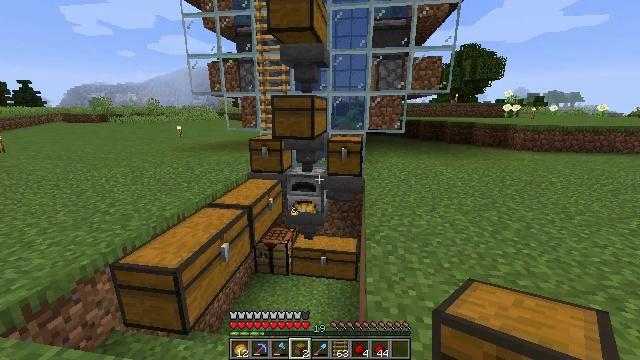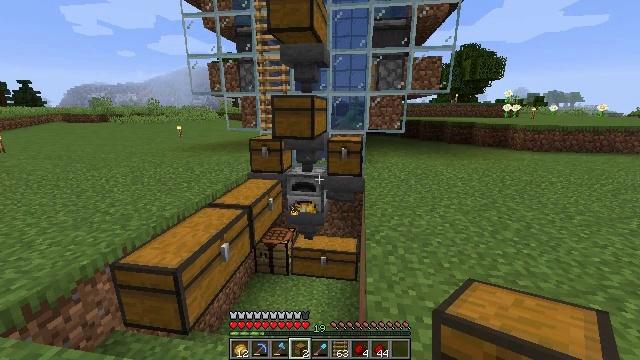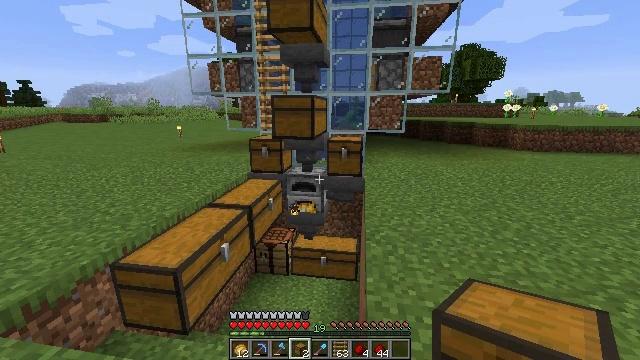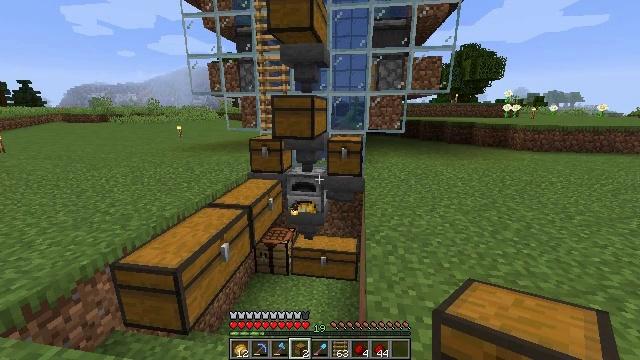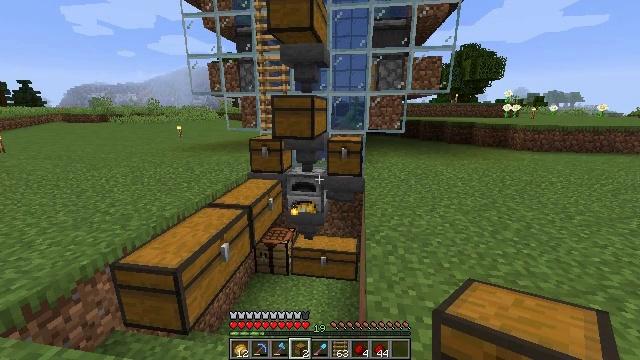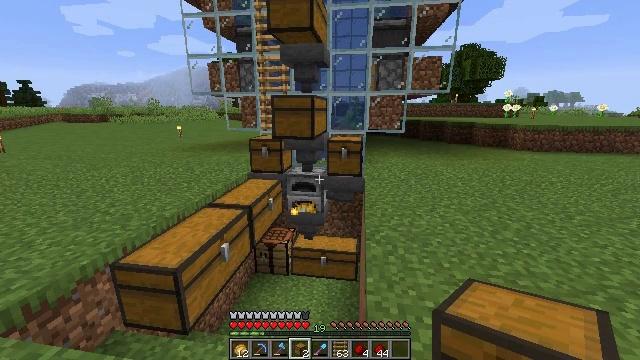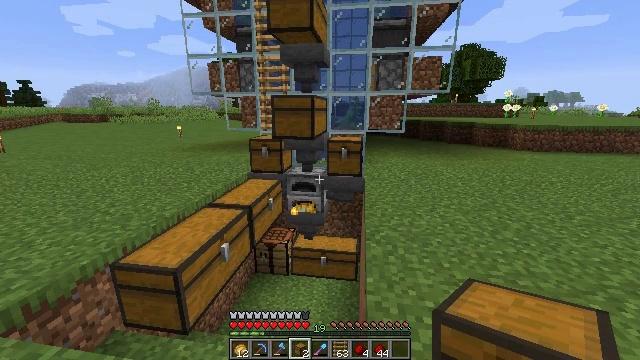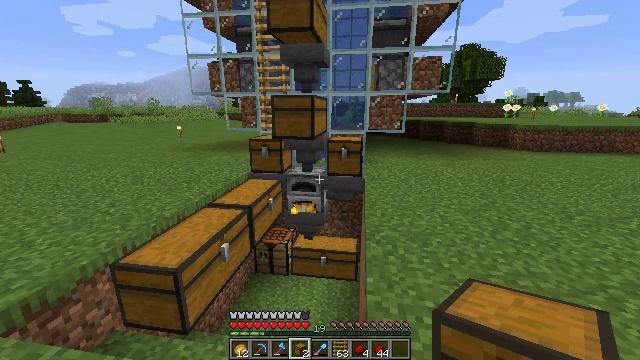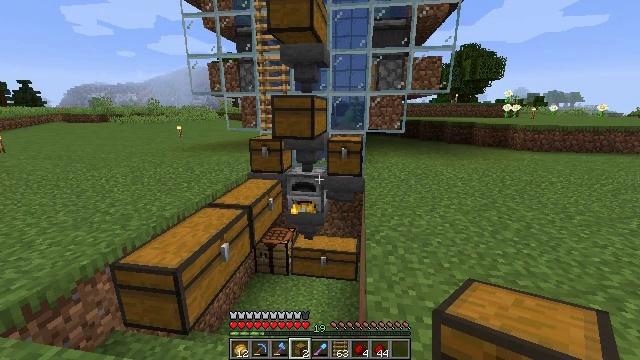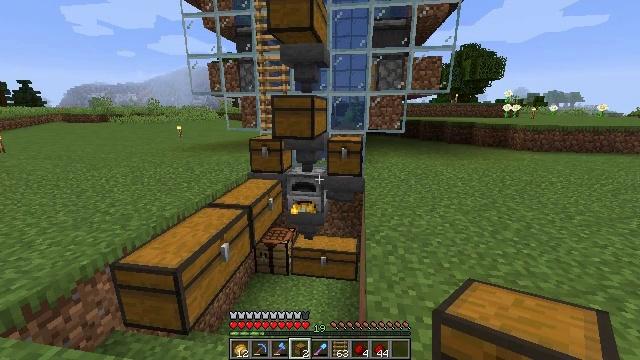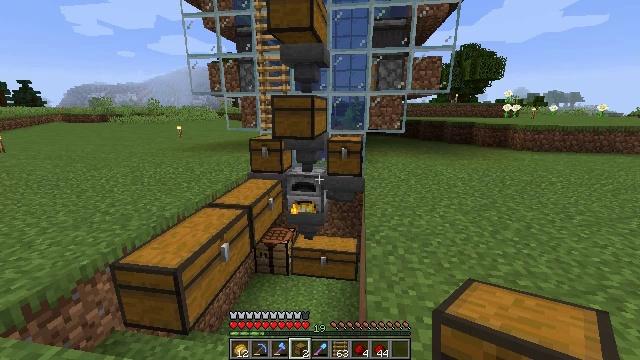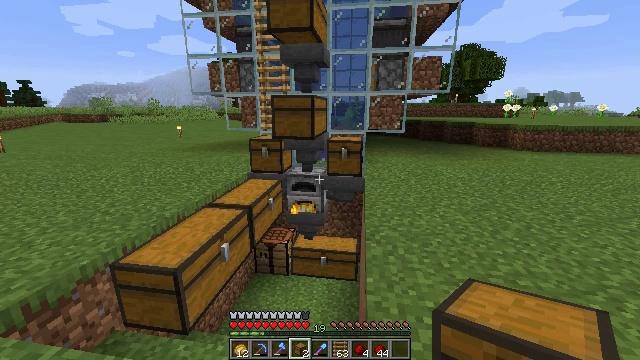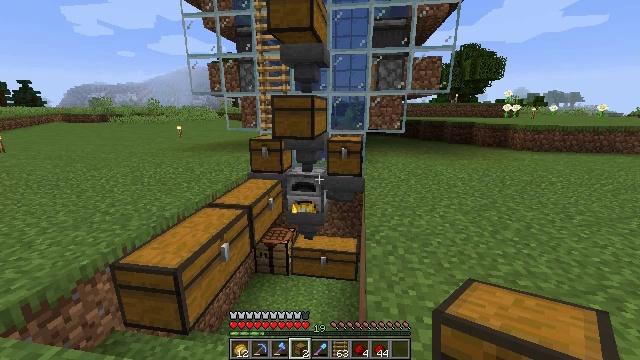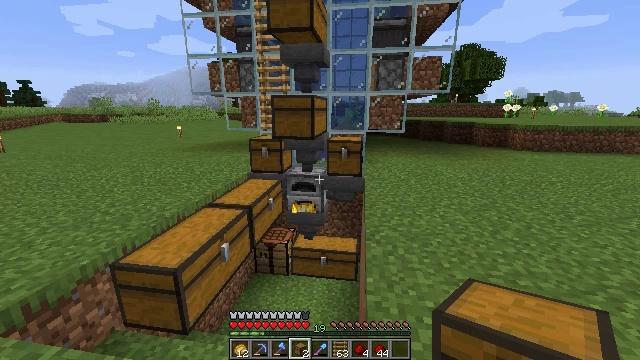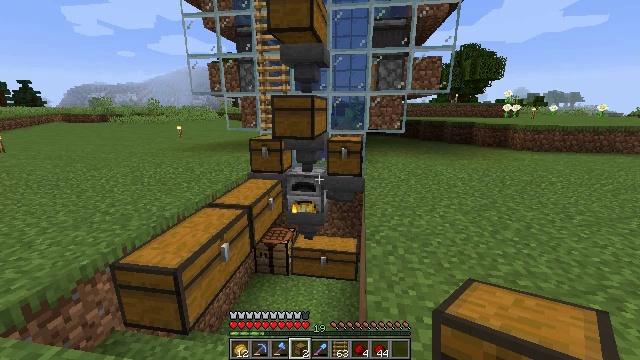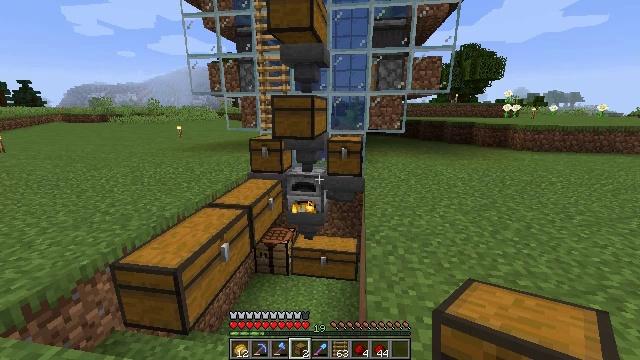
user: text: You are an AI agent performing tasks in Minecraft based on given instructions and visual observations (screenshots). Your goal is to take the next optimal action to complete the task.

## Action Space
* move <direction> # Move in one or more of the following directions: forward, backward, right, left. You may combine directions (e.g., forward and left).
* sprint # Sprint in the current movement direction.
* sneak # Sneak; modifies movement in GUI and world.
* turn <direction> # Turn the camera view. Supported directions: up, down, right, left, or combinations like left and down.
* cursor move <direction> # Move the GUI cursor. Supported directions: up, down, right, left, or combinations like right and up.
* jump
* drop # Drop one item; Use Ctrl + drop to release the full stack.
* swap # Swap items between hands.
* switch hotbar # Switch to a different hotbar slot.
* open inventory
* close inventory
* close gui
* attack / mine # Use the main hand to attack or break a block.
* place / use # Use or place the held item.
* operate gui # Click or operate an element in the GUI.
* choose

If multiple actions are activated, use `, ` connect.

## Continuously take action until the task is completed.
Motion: motion action
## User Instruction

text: Mine a chest to move it.
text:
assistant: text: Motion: no_op
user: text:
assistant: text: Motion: no_op
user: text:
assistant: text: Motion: no_op
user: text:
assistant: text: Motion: no_op
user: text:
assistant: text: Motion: no_op
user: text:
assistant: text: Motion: no_op
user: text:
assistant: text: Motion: no_op
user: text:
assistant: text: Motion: no_op
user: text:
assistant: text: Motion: no_op
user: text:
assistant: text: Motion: no_op
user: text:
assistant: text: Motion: no_op
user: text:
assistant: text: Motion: no_op
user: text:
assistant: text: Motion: no_op
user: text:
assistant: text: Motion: no_op
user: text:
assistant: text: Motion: no_op
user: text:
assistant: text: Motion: no_op
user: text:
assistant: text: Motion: no_op
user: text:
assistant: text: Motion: no_op
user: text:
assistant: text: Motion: no_op
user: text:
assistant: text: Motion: no_op
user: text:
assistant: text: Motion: no_op
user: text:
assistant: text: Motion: no_op
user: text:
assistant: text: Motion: no_op
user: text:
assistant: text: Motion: no_op
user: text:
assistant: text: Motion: no_op
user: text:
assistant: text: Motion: no_op
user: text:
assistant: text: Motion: no_op
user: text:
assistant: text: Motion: no_op
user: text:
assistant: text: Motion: no_op
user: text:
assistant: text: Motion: no_op